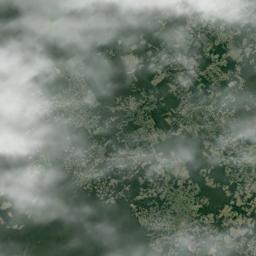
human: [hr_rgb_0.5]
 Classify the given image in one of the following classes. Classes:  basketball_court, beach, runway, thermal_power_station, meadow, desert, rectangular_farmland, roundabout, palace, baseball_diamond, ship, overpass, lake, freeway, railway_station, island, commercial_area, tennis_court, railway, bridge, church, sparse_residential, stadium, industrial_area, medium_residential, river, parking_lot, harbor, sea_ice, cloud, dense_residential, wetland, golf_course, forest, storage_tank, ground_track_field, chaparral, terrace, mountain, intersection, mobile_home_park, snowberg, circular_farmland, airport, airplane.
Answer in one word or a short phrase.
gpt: cloud